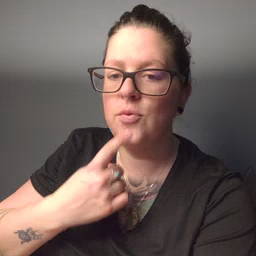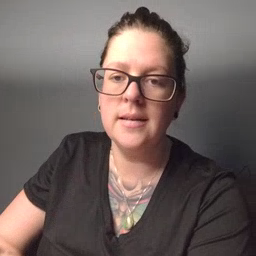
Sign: red